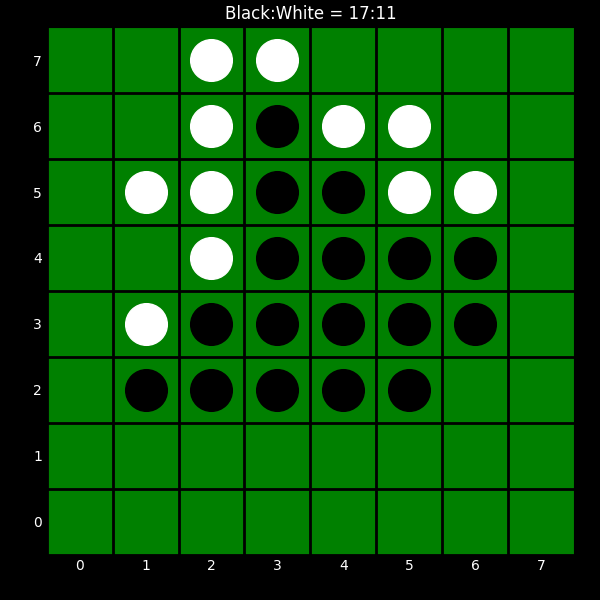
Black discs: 17
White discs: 11